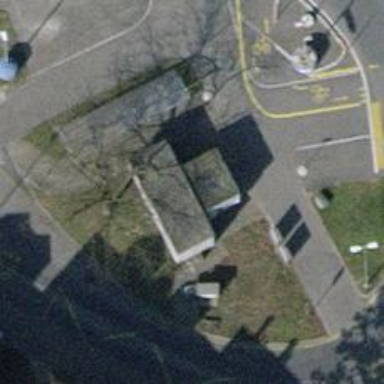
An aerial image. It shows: Toilets are available here.